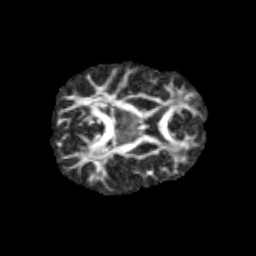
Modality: FA
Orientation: axial
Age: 12
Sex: male
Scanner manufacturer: siemens
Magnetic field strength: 3 T
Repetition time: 3.8 s
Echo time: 0.07 s